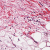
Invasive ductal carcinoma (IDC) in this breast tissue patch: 0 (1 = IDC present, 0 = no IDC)